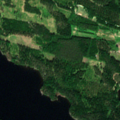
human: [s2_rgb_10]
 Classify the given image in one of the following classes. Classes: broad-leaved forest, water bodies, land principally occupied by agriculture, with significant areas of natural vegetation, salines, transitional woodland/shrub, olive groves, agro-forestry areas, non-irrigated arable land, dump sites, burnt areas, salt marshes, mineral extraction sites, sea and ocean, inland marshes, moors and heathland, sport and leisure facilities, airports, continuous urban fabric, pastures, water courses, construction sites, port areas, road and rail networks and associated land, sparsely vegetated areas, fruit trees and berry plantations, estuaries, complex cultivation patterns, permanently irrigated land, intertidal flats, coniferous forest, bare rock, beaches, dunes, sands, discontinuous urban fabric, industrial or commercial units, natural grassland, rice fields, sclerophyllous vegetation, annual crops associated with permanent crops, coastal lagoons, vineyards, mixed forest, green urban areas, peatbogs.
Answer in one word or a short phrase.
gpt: coniferous forest, mixed forest, water bodies